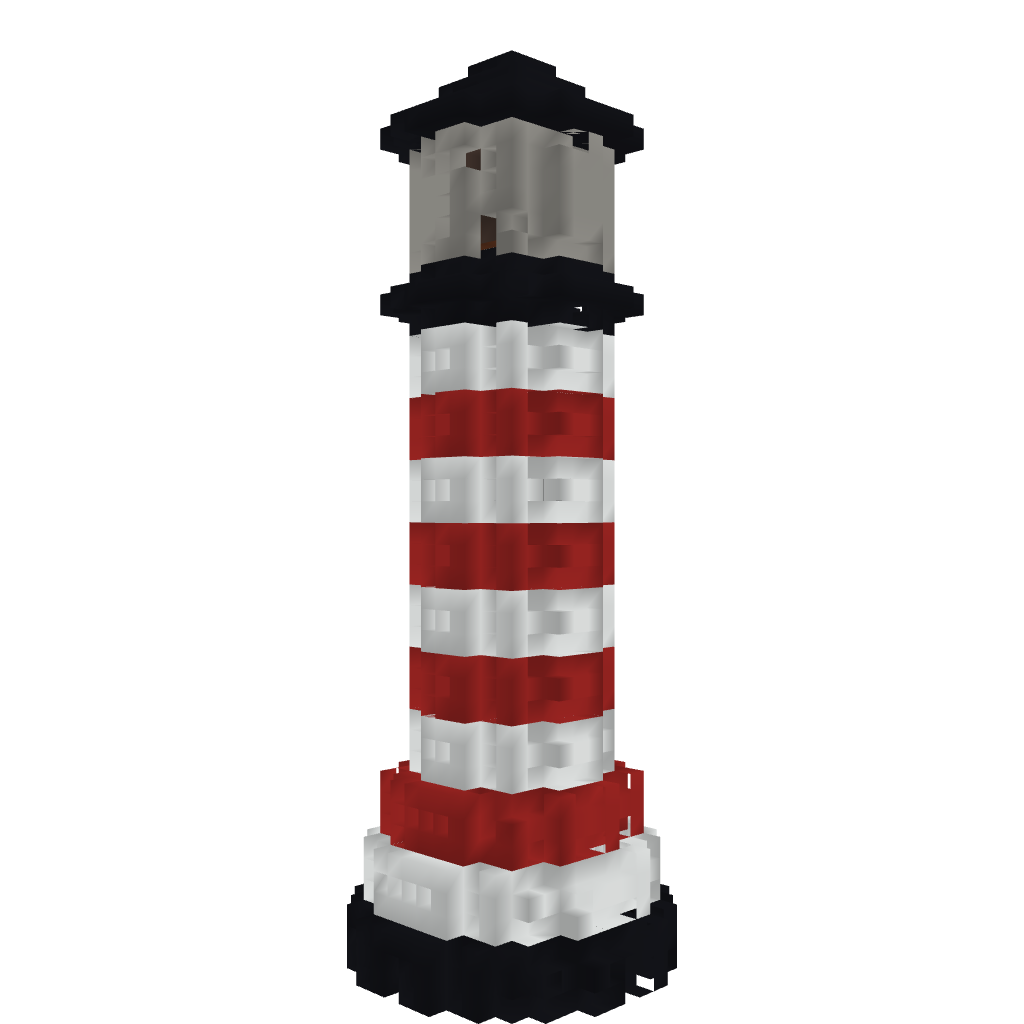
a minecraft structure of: Fully working Lighthouse